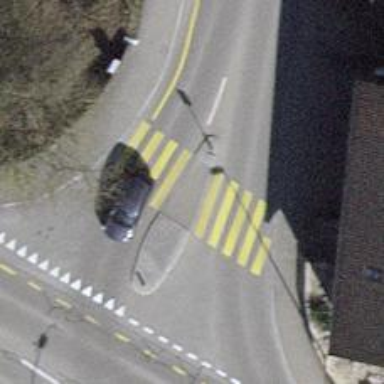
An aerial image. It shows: Uncontrolled crossing with island and markings on the road.